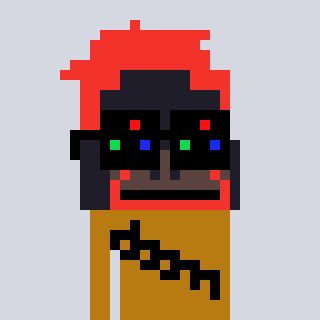
a pixel art character with square black sunglasses, a orangutan-shaped head and a gold-colored body on a cool background